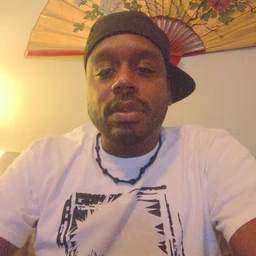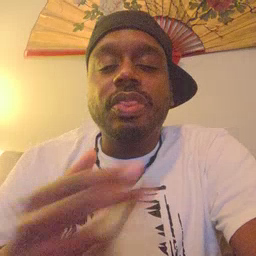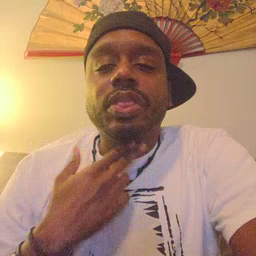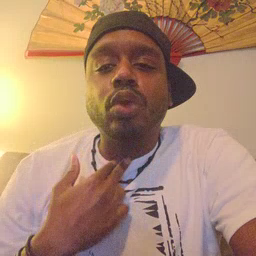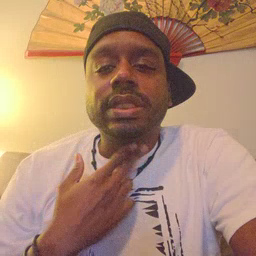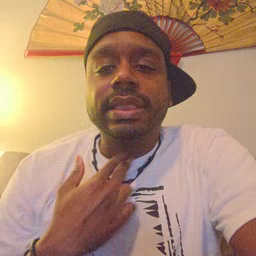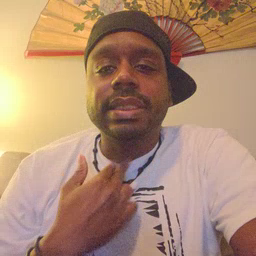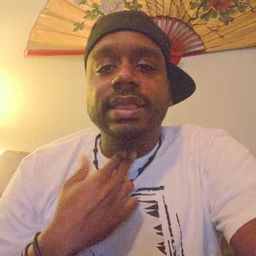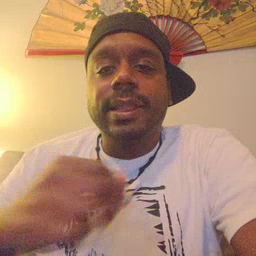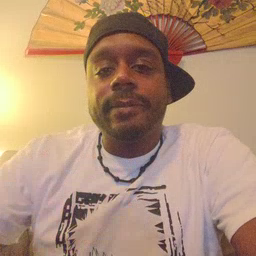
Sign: thirsty